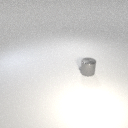
small gray metal cylinder